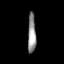
Tissue: prostate
Cell type: T cells
Senescence score: 0.3114
Nuclear area (px): 318
Mean DAPI intensity: 144.632